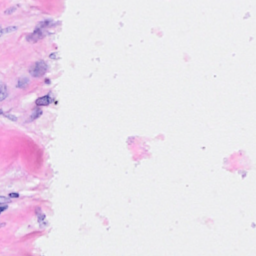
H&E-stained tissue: Breast